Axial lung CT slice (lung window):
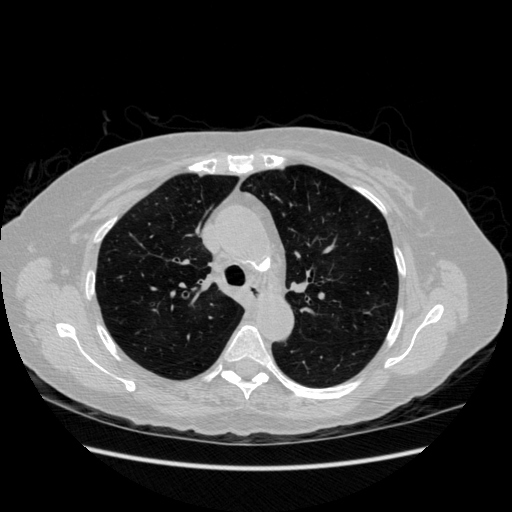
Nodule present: no